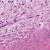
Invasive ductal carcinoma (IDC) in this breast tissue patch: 0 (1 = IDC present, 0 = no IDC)